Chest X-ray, PA view. Patient: 23 years old, sex F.
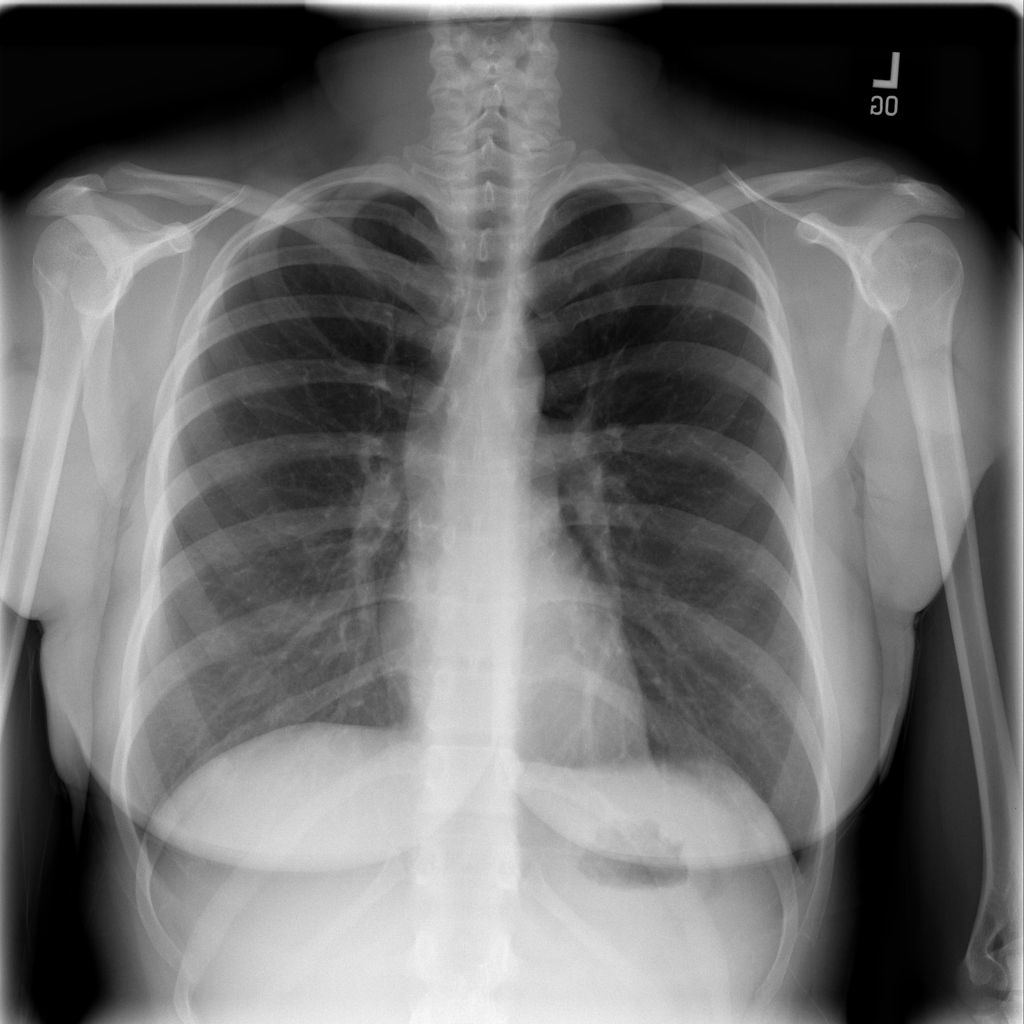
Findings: No Finding